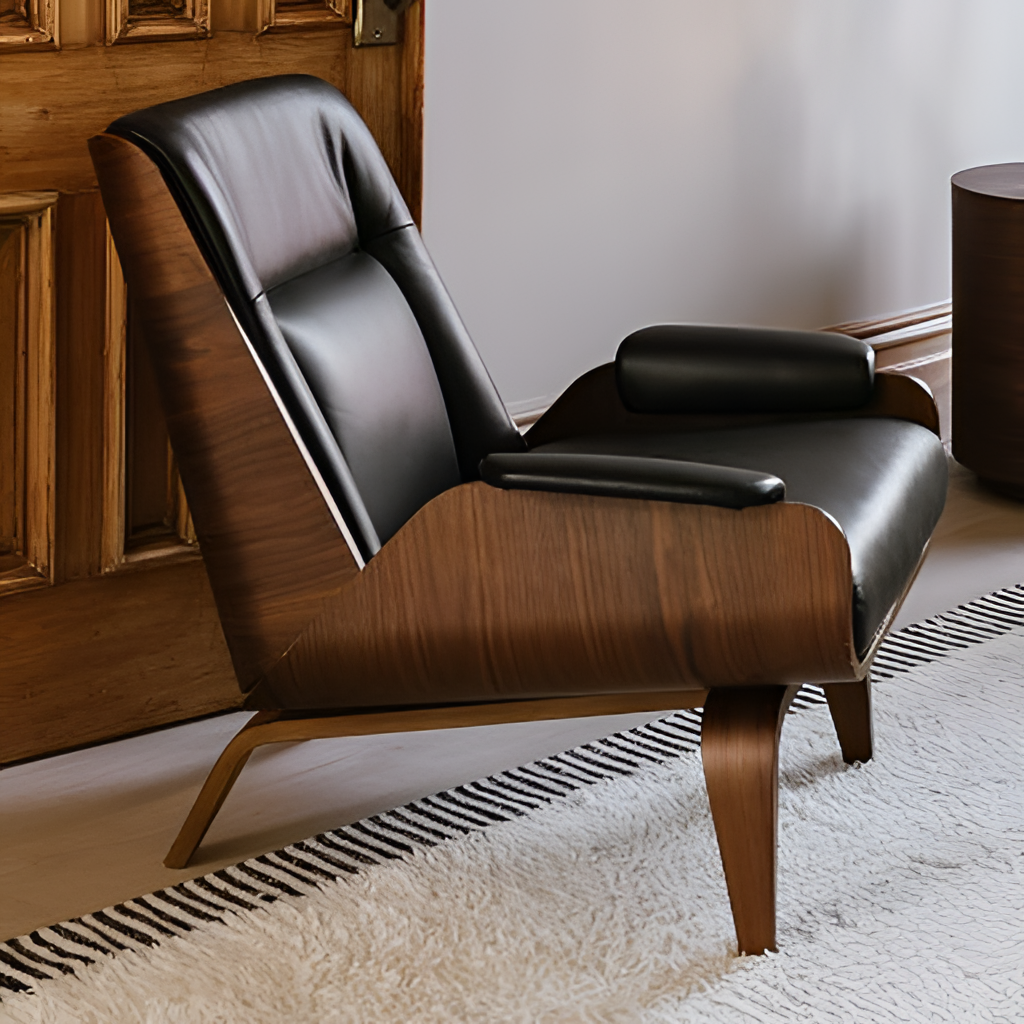
living room, leather armchair, beige wood flooring, with plank pattern, modern, paint wallpaper, with solid pattern